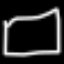
Label: square